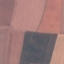
Land use / land cover class: AnnualCrop